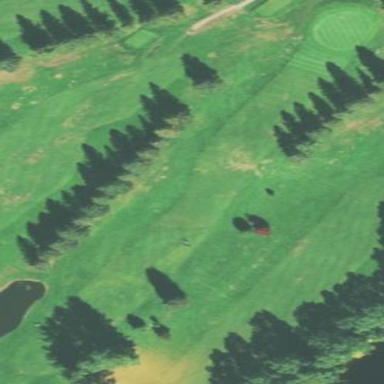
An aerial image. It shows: Golf fairway surrounded by grass.